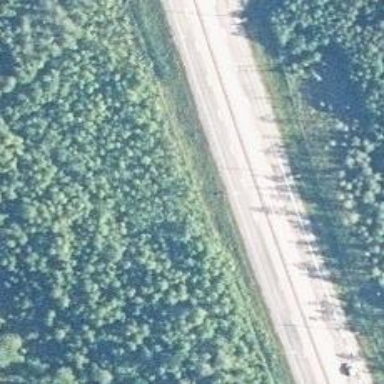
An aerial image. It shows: Trunk highway.